Interaction volume radius: 5 \u00c5
Interaction volume height: 30 \u00c5
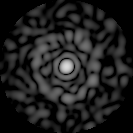
Disorder parameter: 0.8492